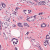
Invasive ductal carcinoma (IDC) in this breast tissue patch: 1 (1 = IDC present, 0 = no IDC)